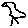
Label: bird